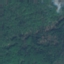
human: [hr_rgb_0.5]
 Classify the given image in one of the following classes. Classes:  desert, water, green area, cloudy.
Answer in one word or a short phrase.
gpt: green area